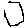
Label: hexagon